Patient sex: F
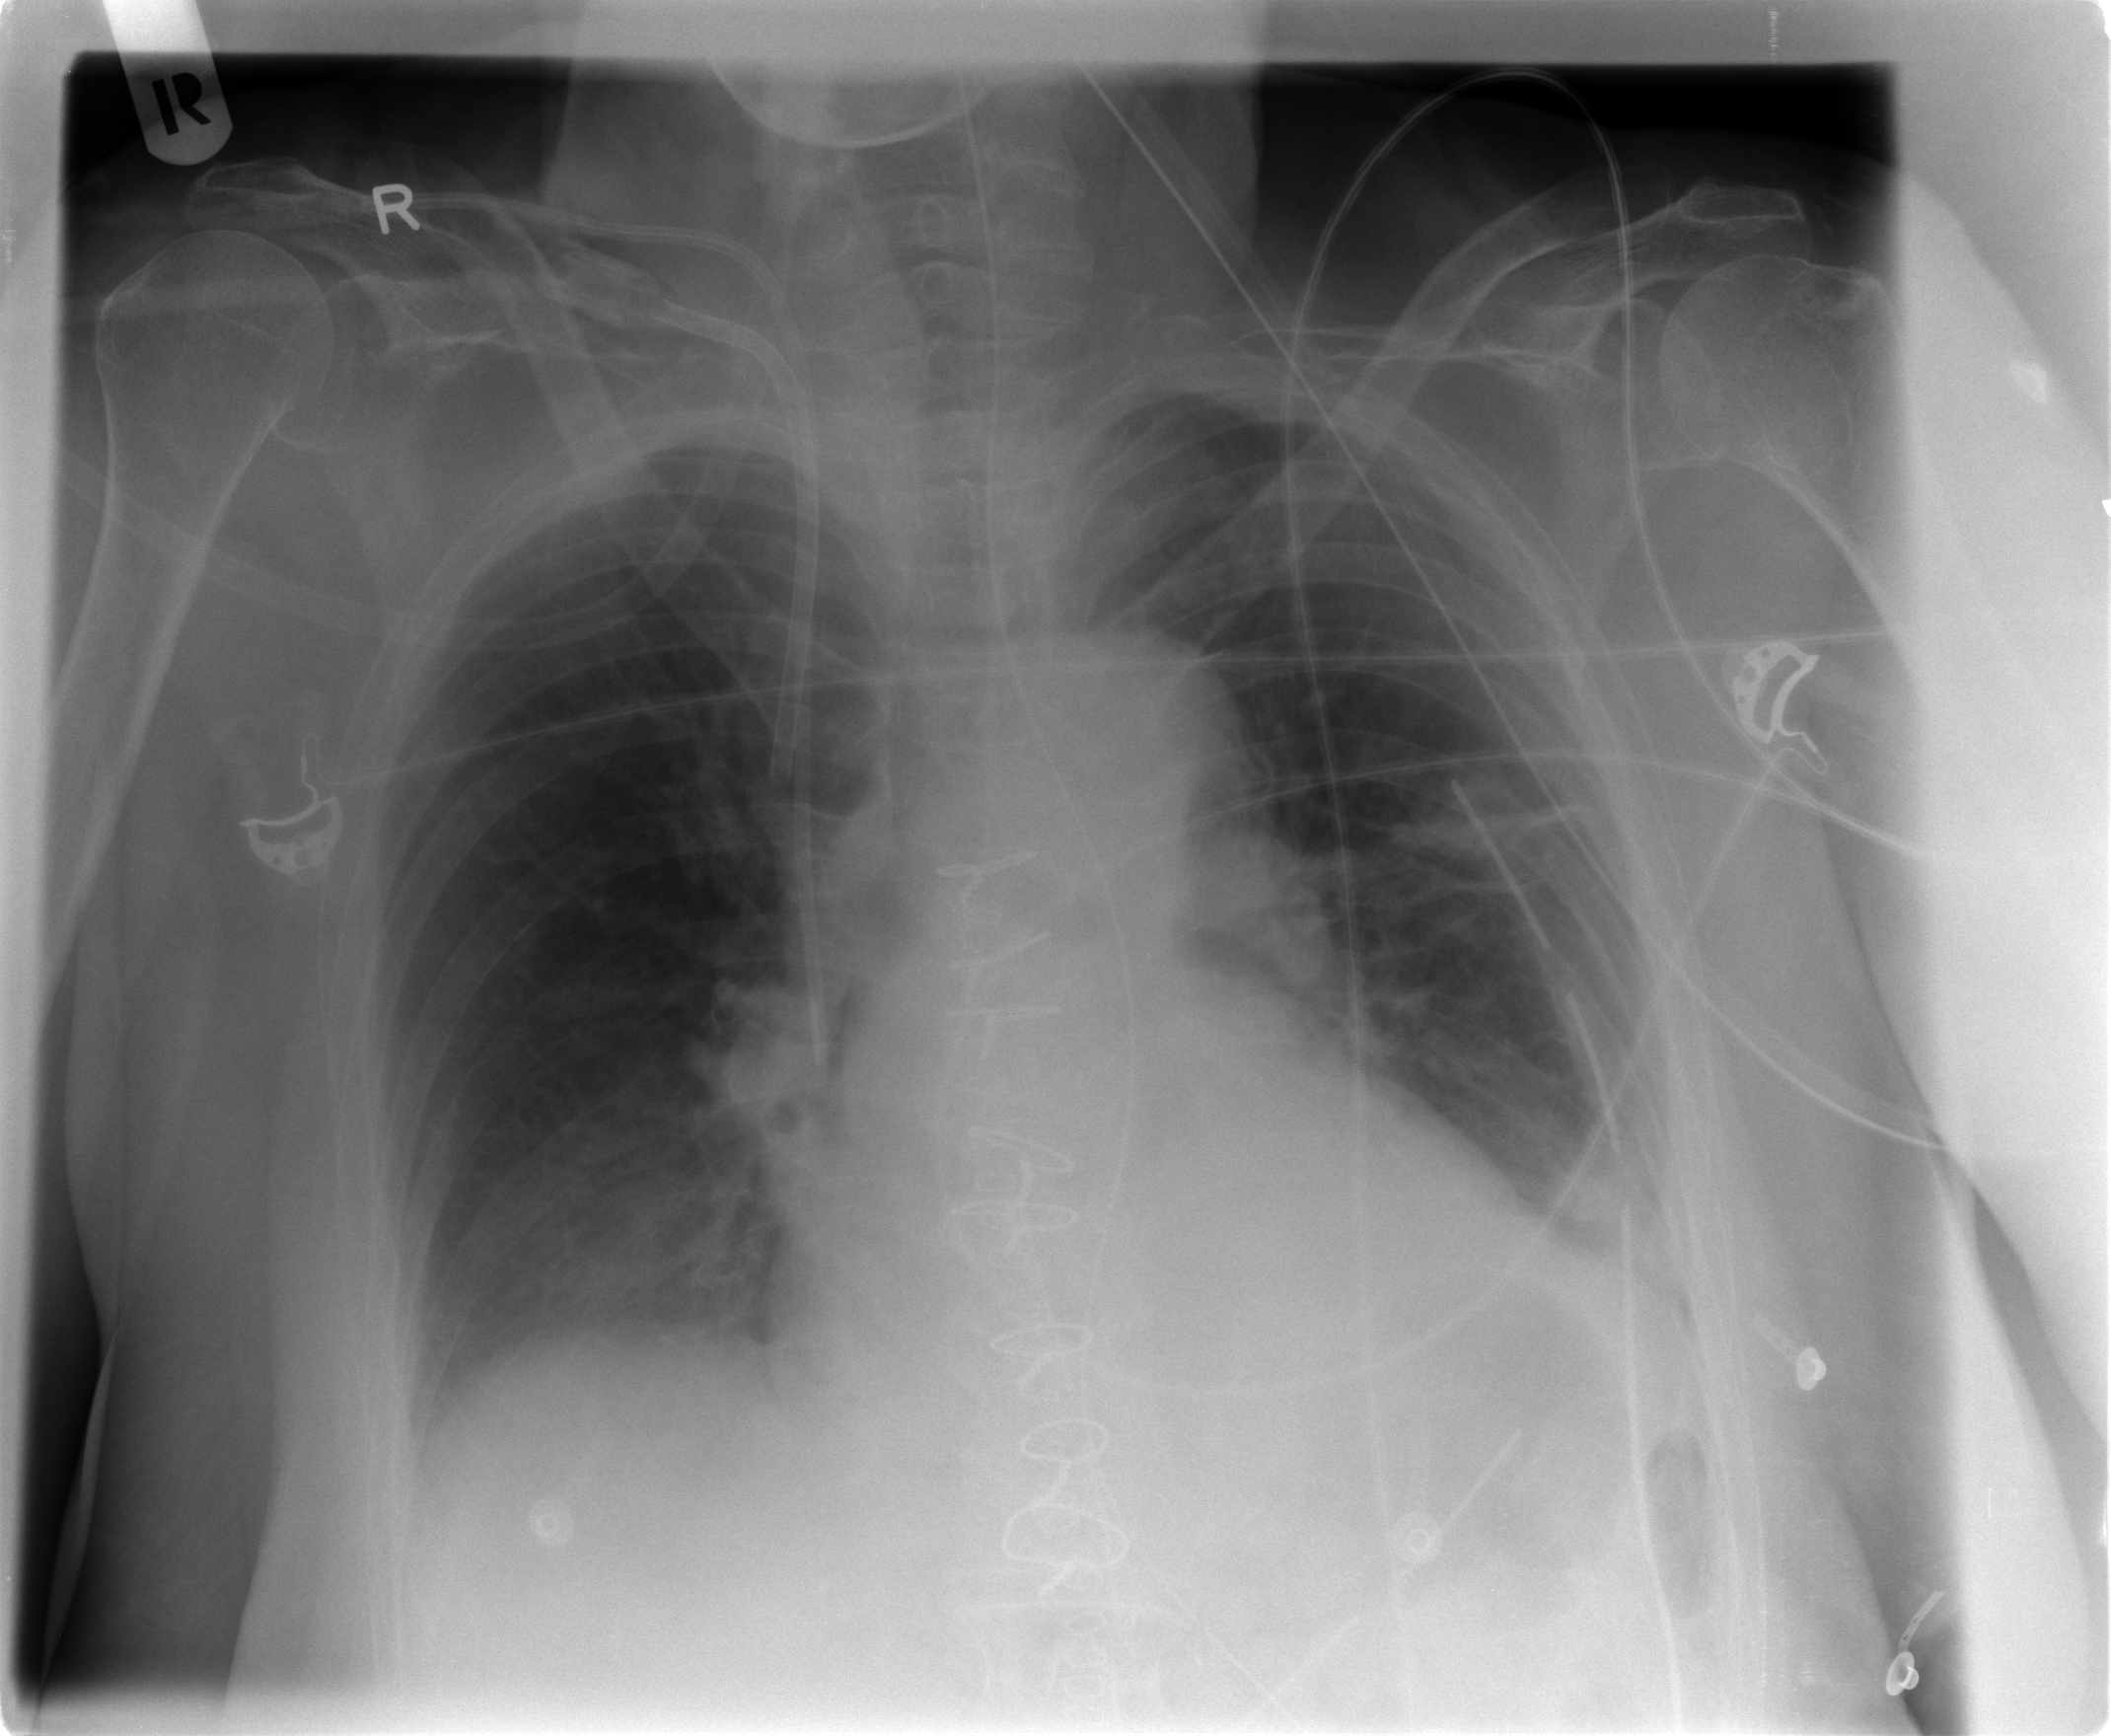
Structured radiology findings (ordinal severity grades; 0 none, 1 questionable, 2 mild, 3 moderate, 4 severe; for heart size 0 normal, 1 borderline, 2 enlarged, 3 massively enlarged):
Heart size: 0
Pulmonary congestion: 0
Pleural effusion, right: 0
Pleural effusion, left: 2
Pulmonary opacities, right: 0
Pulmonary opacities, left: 0
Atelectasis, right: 0
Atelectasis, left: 2